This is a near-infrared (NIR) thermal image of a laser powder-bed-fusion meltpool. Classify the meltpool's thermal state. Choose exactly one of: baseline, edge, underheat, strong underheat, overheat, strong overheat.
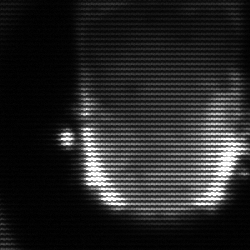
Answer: baseline